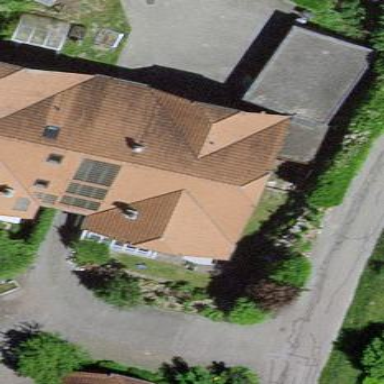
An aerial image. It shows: Residential building.